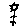
Label: flower